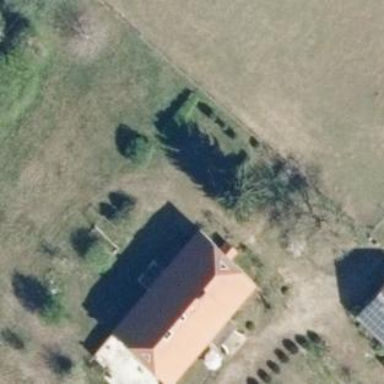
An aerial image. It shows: Detached building.